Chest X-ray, PA view. Patient: 52 years old, sex M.
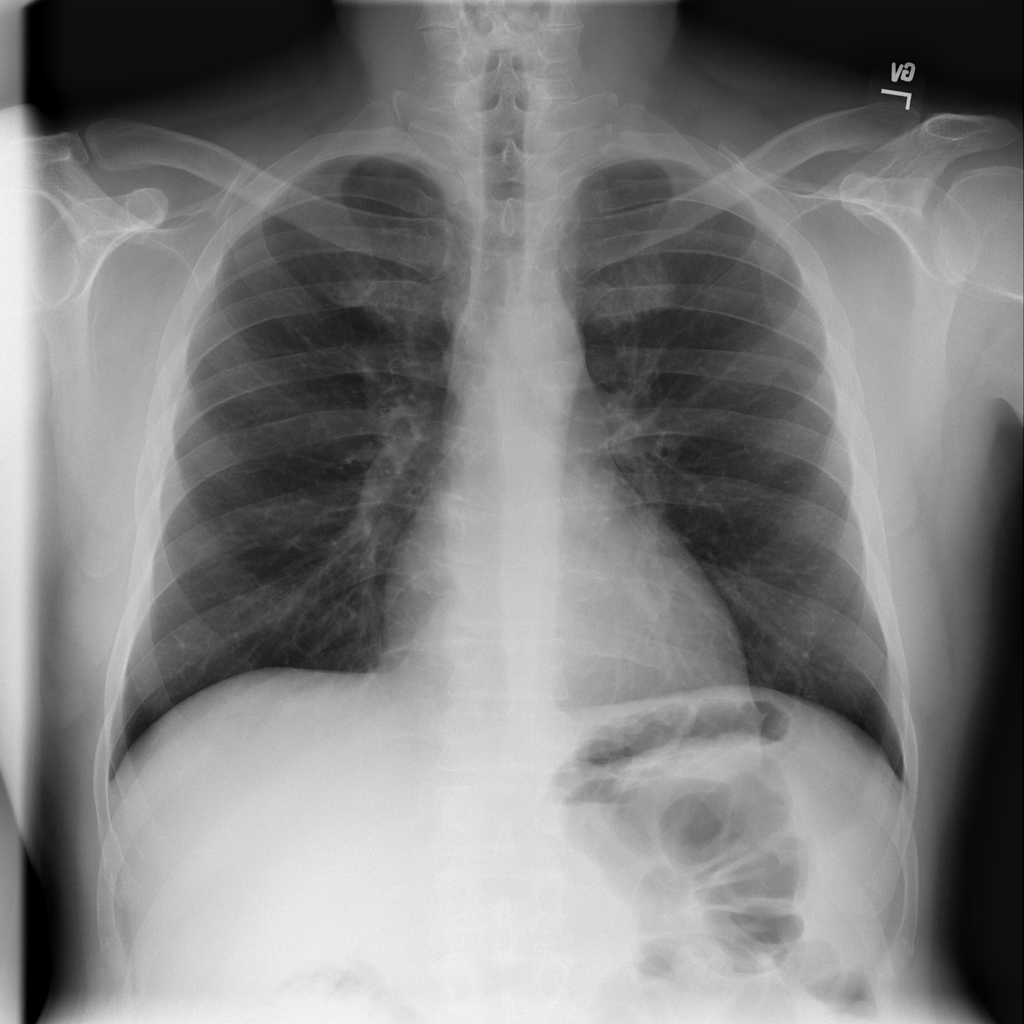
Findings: No Finding